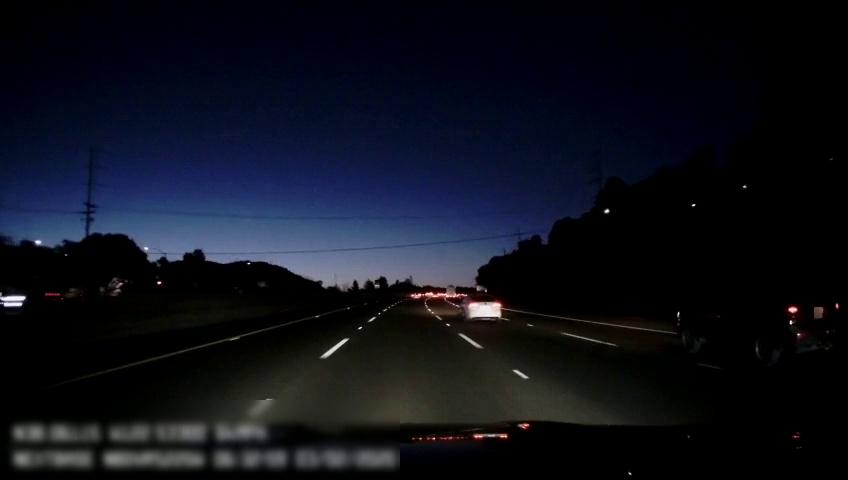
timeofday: Night
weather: Other
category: Drivable Space
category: Vehicles | SUV
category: Vehicles | Car
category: Vehicles | Other LV
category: Lanes | Alternate Lane
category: Lanes | Current Lane
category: Lanes | Current Lane
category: Lanes | Alternate Lane
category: Lanes | Alternate Lane